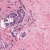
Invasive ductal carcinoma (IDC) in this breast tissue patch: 0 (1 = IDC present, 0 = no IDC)